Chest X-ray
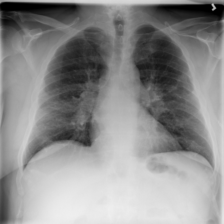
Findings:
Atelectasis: negative
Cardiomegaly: negative
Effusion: negative
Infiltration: negative
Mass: negative
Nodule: negative
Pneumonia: negative
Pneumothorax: negative
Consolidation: negative
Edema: negative
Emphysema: negative
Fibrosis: negative
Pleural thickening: negative
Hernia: negative